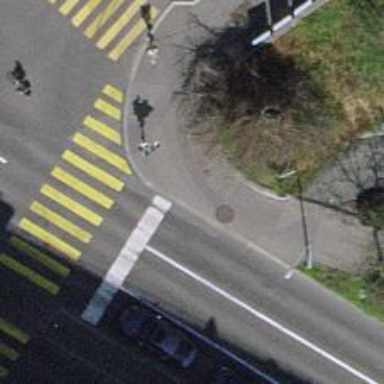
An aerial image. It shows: Asphalt sidewalk along the footway.